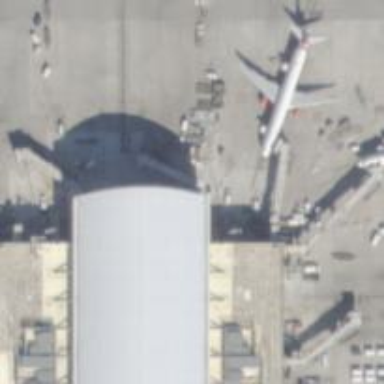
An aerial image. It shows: Airport gate.